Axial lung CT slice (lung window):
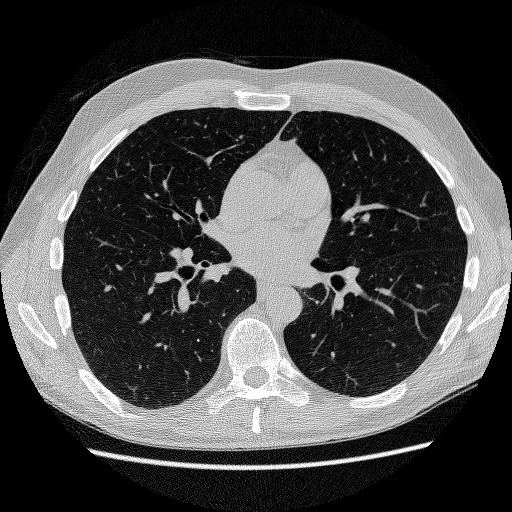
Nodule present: no